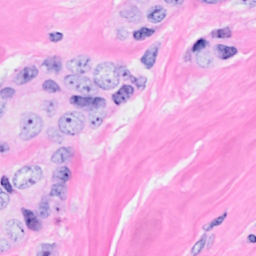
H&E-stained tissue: Breast